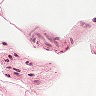
Metastatic tissue present: no